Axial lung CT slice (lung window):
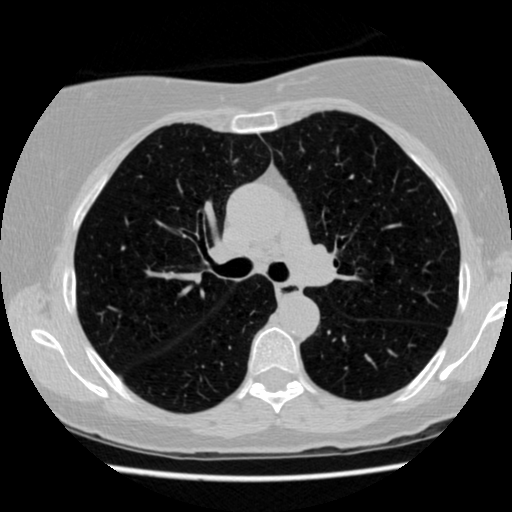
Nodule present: no